Question: I have sort of an odd issue. I have never seen this before and can not find anything on the web after about a day of searching.
For one, this is only happening on one of our clients' computers. So we can not recreate it, or test it.
We are using a standard like button at my work on a site we are developing. We added the like button, it is displaying on every browser, save for IE 8 (which is as far back as we are supporting) on Windows 7. And like I said, it's only happening on one client computer, and we don't have access to that computer.
Instead of showing the like button, it is displaying a wide iFrame box with a white background and a red box with the user's profile picture (if they are logged in) and the word "switch" that appears to be a link.
Have any of you seen this before?

I wish I could give you a link, but I can't for NDA reasons.
Here is the code, pretty basic Like button code...
'''
<div id="fb-root"></div>
<script type="text/javascript">
(function (d, s, id) {
var js, fjs = d.getElementsByTagName(s)[0];
if (d.getElementById(id)) return;
js = d.createElement(s); js.id = id;
js.src = "//connect.facebook.net/en_US/all.js#xfbml=1&appId=APPIDHERE";
fjs.parentNode.insertBefore(js, fjs);
} (document, 'script', 'facebook-jssdk'));
</script>
'''
Annndddd here is the html where the button is placed:
'''
<div class="facebook space">
<div class="fb-like" data-href="@Request.Url" data-send="false" data-layout="button_count" data-width="90" data-show-faces="false"></div>
</div>
'''
Any help would be greatly appreciated, cause we are at a loss.
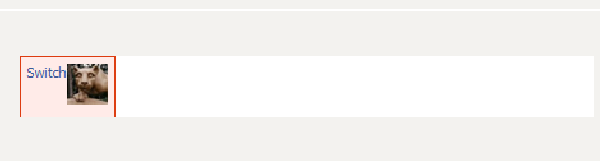
Answer: This happens when the user that is accessing the site with the Like button is both logged into Facebook AND currently using Facebook in the context of one of the Pages s/he is an Admin of. All you have to do is have the user go back into Facebook and switch his/her user context back to him/herself rather than the page.